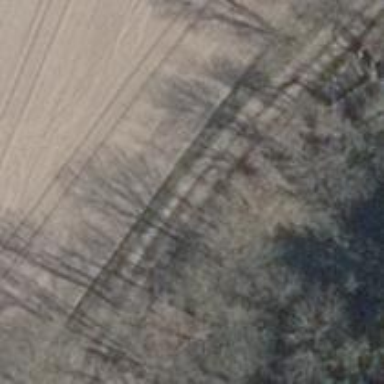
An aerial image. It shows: Row of deciduous broadleaved trees.